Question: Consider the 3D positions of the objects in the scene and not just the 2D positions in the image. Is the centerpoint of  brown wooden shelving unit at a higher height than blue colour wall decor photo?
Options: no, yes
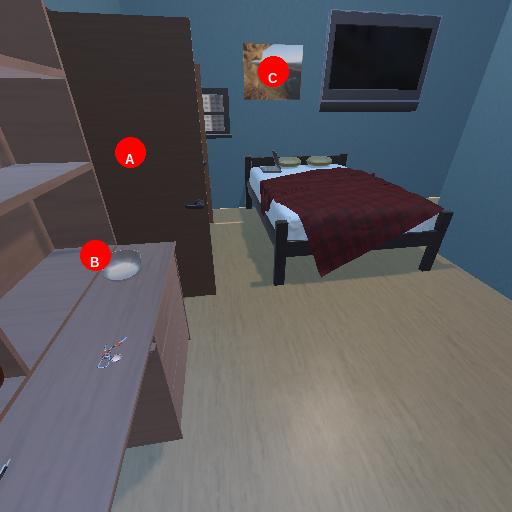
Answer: no